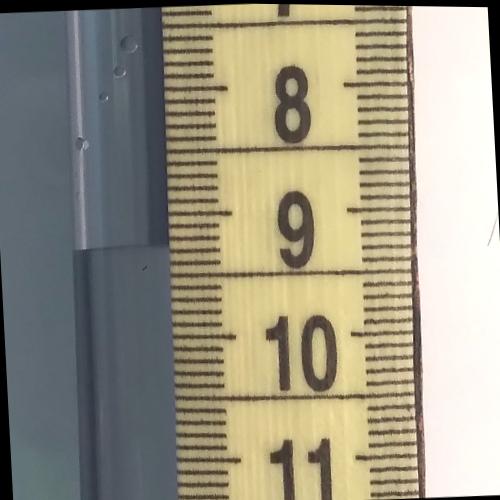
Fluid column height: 9.3 cm